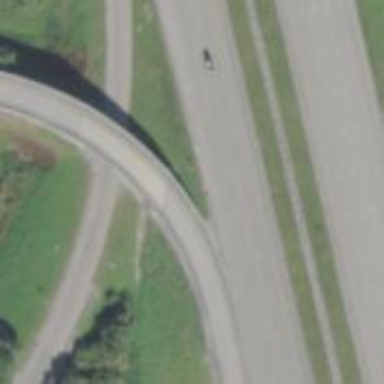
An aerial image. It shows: Primary link highway that goes over bridge.